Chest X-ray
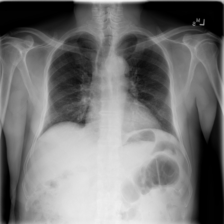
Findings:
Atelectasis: negative
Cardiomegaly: negative
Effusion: negative
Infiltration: negative
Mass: negative
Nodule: negative
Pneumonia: negative
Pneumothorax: negative
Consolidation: negative
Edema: negative
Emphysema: negative
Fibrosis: negative
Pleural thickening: negative
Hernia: negative